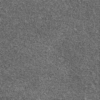
Label: dusty